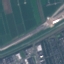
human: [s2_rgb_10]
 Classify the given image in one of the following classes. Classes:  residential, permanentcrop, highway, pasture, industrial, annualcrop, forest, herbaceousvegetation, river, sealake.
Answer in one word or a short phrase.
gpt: Highway